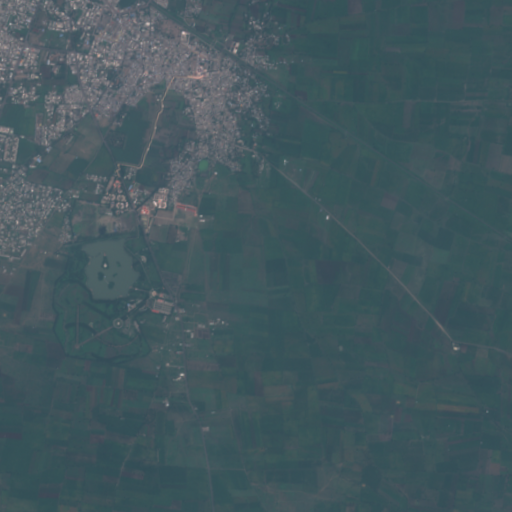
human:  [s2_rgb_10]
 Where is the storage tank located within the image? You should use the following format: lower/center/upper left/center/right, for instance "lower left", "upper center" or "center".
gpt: The storage tank is located in the upper left of the image.
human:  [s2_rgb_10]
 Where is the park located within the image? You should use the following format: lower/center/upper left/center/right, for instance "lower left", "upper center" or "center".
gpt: There is no park in the image.